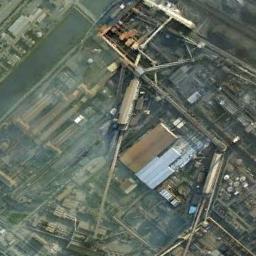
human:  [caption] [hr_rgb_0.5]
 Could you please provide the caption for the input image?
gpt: There are many houses of different shapes and sizes in the industrial zone .

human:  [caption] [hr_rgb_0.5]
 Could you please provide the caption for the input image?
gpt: Industrial areas have different building sizes .

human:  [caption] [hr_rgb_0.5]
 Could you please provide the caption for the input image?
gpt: In an industrial area, There are factory buildings, Roads and some open-air machinery and equipment, Pipelines, Etc , And a river flows through the middle .

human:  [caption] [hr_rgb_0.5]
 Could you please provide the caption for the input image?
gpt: The industrial area has lots of industrial equipment and some workshops and a river goes through the industrial area .

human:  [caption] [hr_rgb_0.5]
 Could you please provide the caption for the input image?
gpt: There are some buildings and pipelines on the industrial area .